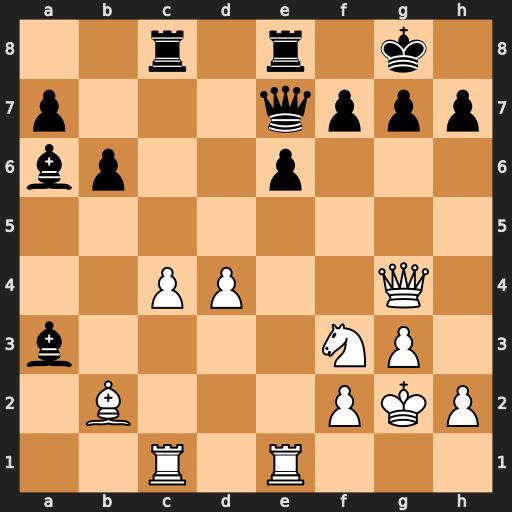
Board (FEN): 2r1r1k1/p3qppp/bp2p3/8/2PP2Q1/b4NP1/1B3PKP/2R1R3
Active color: w
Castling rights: -
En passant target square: -
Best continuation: Bxa3 Qxa3 Ra1 Qxa1 Rxa1